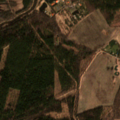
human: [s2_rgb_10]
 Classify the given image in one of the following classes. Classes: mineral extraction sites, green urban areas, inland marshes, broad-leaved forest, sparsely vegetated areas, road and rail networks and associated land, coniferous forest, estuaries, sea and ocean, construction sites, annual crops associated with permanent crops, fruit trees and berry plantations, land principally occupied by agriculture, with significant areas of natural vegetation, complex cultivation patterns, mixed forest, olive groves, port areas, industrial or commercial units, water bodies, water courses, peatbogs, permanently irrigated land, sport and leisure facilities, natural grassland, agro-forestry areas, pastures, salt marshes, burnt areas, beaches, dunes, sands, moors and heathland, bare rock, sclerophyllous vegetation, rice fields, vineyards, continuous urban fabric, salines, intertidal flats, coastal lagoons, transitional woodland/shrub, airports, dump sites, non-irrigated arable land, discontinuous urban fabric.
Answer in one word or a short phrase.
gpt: pastures, land principally occupied by agriculture, with significant areas of natural vegetation, broad-leaved forest, coniferous forest, mixed forest, transitional woodland/shrub